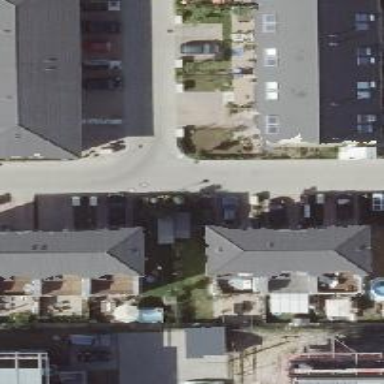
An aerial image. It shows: Living street.